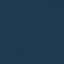
Land use / land cover: SeaLake